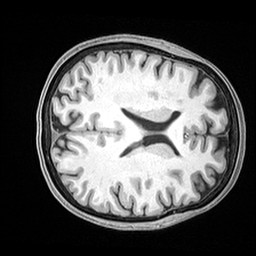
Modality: T1w
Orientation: axial
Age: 58
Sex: female
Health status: healthy
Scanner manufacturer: siemens
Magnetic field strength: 3 T
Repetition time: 2.4 s
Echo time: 0.00217 s